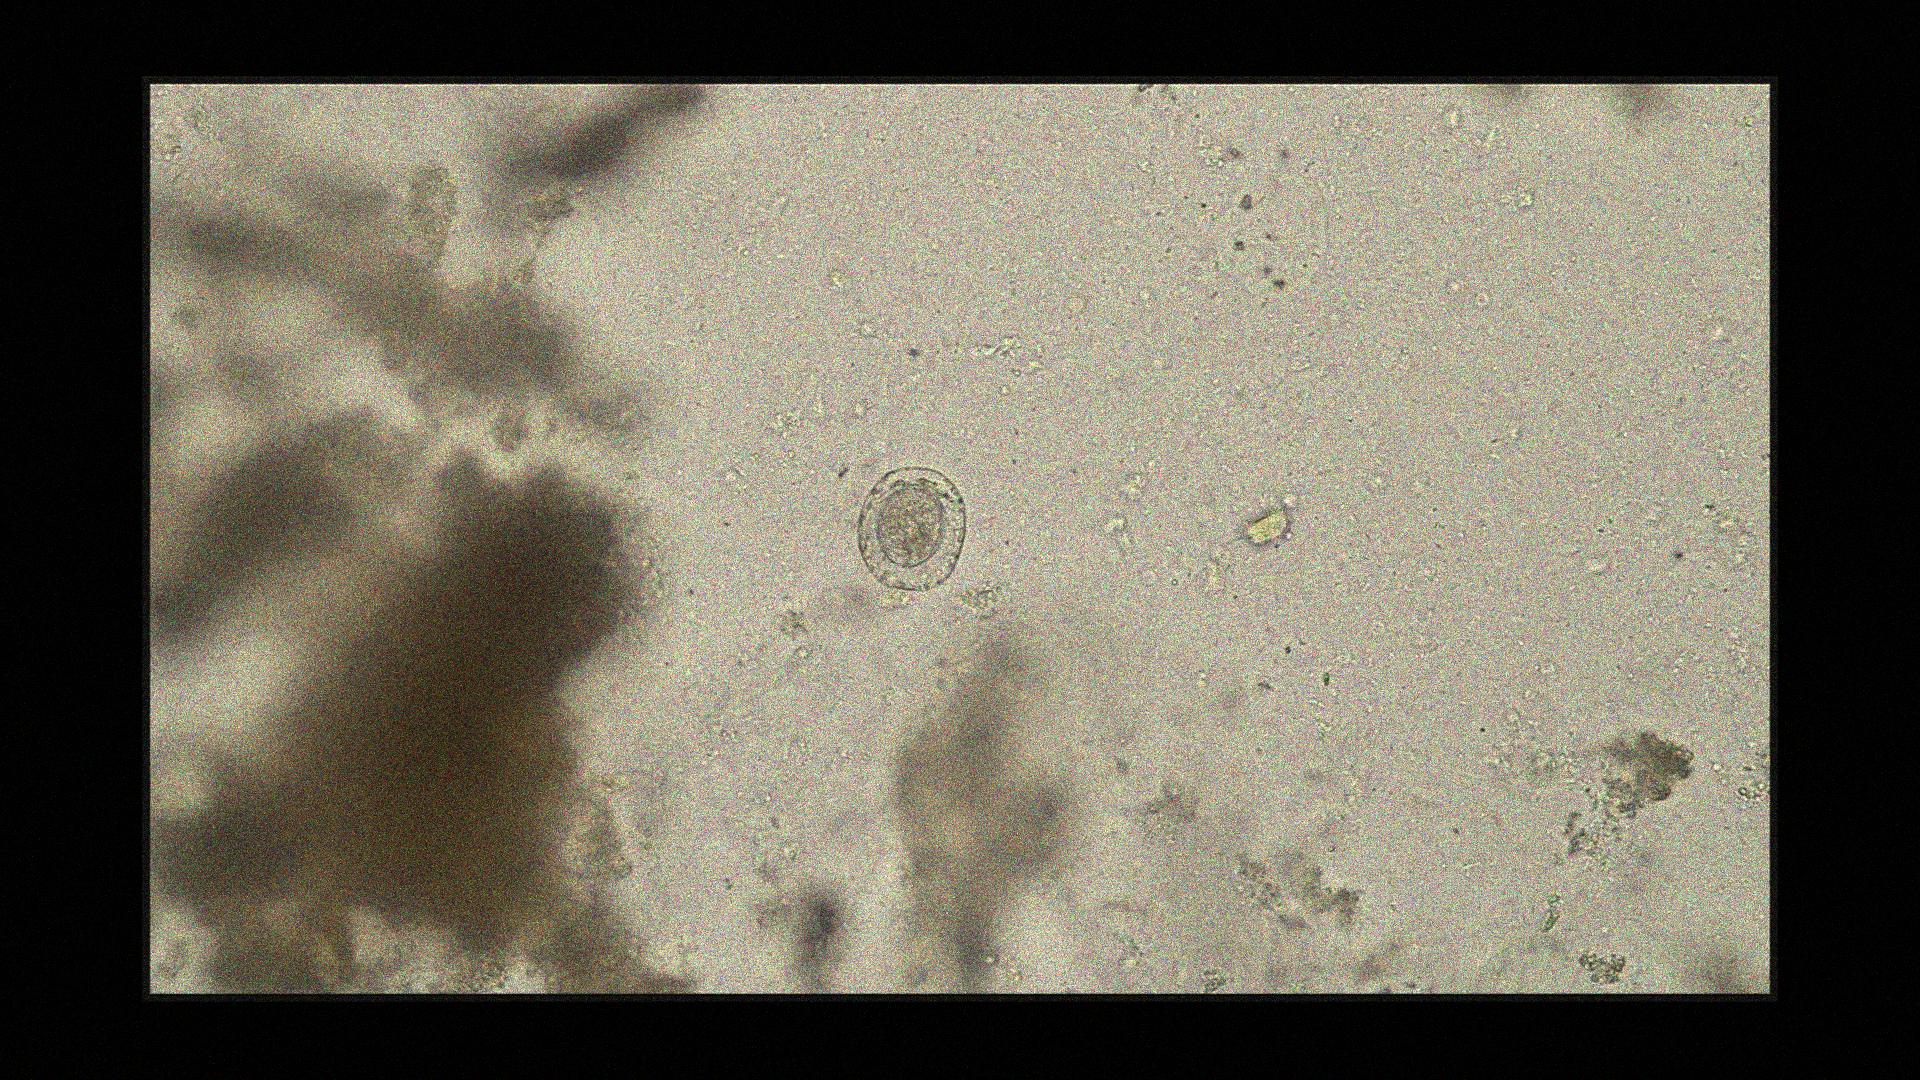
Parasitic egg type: Hymenolepis nana